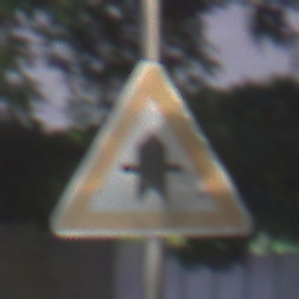
Verkehrszeichen: Vorfahrt
Umgebung: Outdoor, Suburban
Tageszeit: Night
Wetter: PartlyCloudy
Licht: Artificial
Jahreszeit: NotSpecified
Kontrast: HighContrast